Question: I am using the following xml to generate a row in a list view. Though i have set the 'gravity' as 'center_Vertical' and 'right'. Only 'center_Vertical' is applied but not the "right" gravity. I have even tried inside the code. the "right" gravity is not working. Kindly help me to correct the code.
Thanks in Advance

'''
<RelativeLayout xmlns:android="http://schemas.android.com/apk/res/android"
android:layout_width="fill_parent"
android:layout_height="wrap_content" >
<TextView
android:id="@+id/tvTicketID"
android:layout_width="wrap_content"
android:layout_height="52dp"
android:layout_centerVertical="true"
android:layout_alignParentLeft="true"
android:gravity="center_vertical|left"
android:text="Ticket ID"
android:textSize="15dp" />
<TextView
android:id="@+id/tvCreationHour"
android:gravity="center_vertical|right"
android:layout_width="wrap_content"
android:layout_height="52dp"
android:layout_alignParentTop="true"
android:layout_marginLeft="40dp"
android:layout_toRightOf="@+id/tvTicketID"
android:text="Hour" />
<TextView
android:id="@+id/tvTableNumber"
android:gravity="center_vertical|right"
android:layout_width="wrap_content"
android:layout_height="52dp"
android:layout_alignParentTop="true"
android:layout_marginLeft="24dp"
android:layout_toRightOf="@+id/tvCreationHour"
android:text="Table #" />
<TextView
android:id="@+id/tvAmount"
android:gravity="center_vertical|right"
android:layout_width="wrap_content"
android:layout_height="52dp"
android:layout_alignParentTop="true"
android:layout_marginLeft="18dp"
android:layout_toRightOf="@+id/tvTableNumber"
android:text="Amount" />
</RelativeLayout>
'''
The code I use to create a row using the above 'xml'
'''
holder.tvTicketID.setText(String.valueOf(ticket.getId())) ;
holder.tvCreationHour.setText(String.valueOf(ticket.getCreationHour())) ;
holder.tvTableNumber.setText(String.valueOf(ticket.getTableNumber())) ;
holder.tvAmount.setText(String.valueOf(ticket.getTotalAmount())) ;
'''
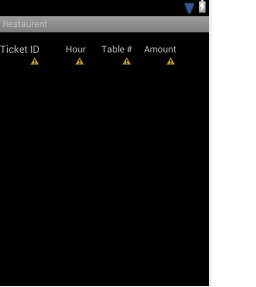
Answer: Finally, I fonund the answer. I have changed the android:layout_width="wrap_content" in the TEXTVIEW to android:layout_width="30dp". Now it works..